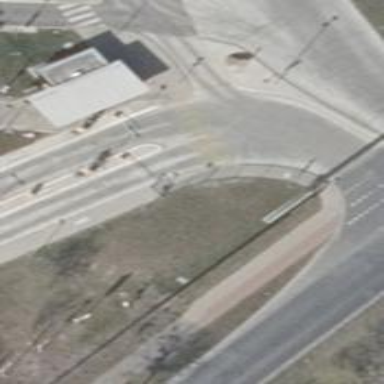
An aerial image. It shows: Zebra crossing on the road.